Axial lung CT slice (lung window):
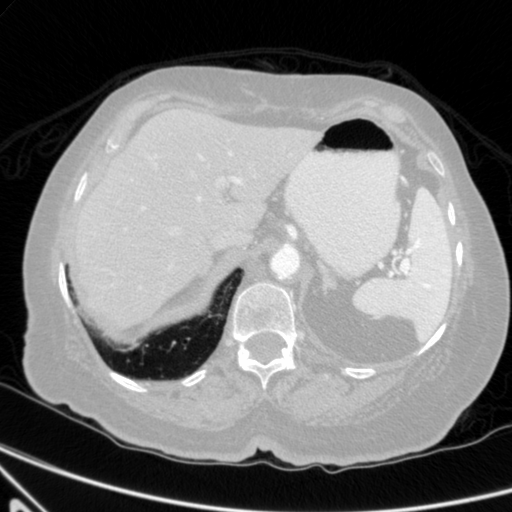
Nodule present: no